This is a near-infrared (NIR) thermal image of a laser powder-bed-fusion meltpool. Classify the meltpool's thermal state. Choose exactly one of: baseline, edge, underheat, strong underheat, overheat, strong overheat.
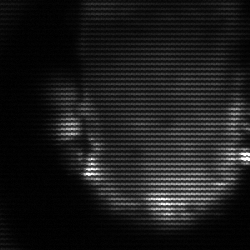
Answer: baseline